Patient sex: F
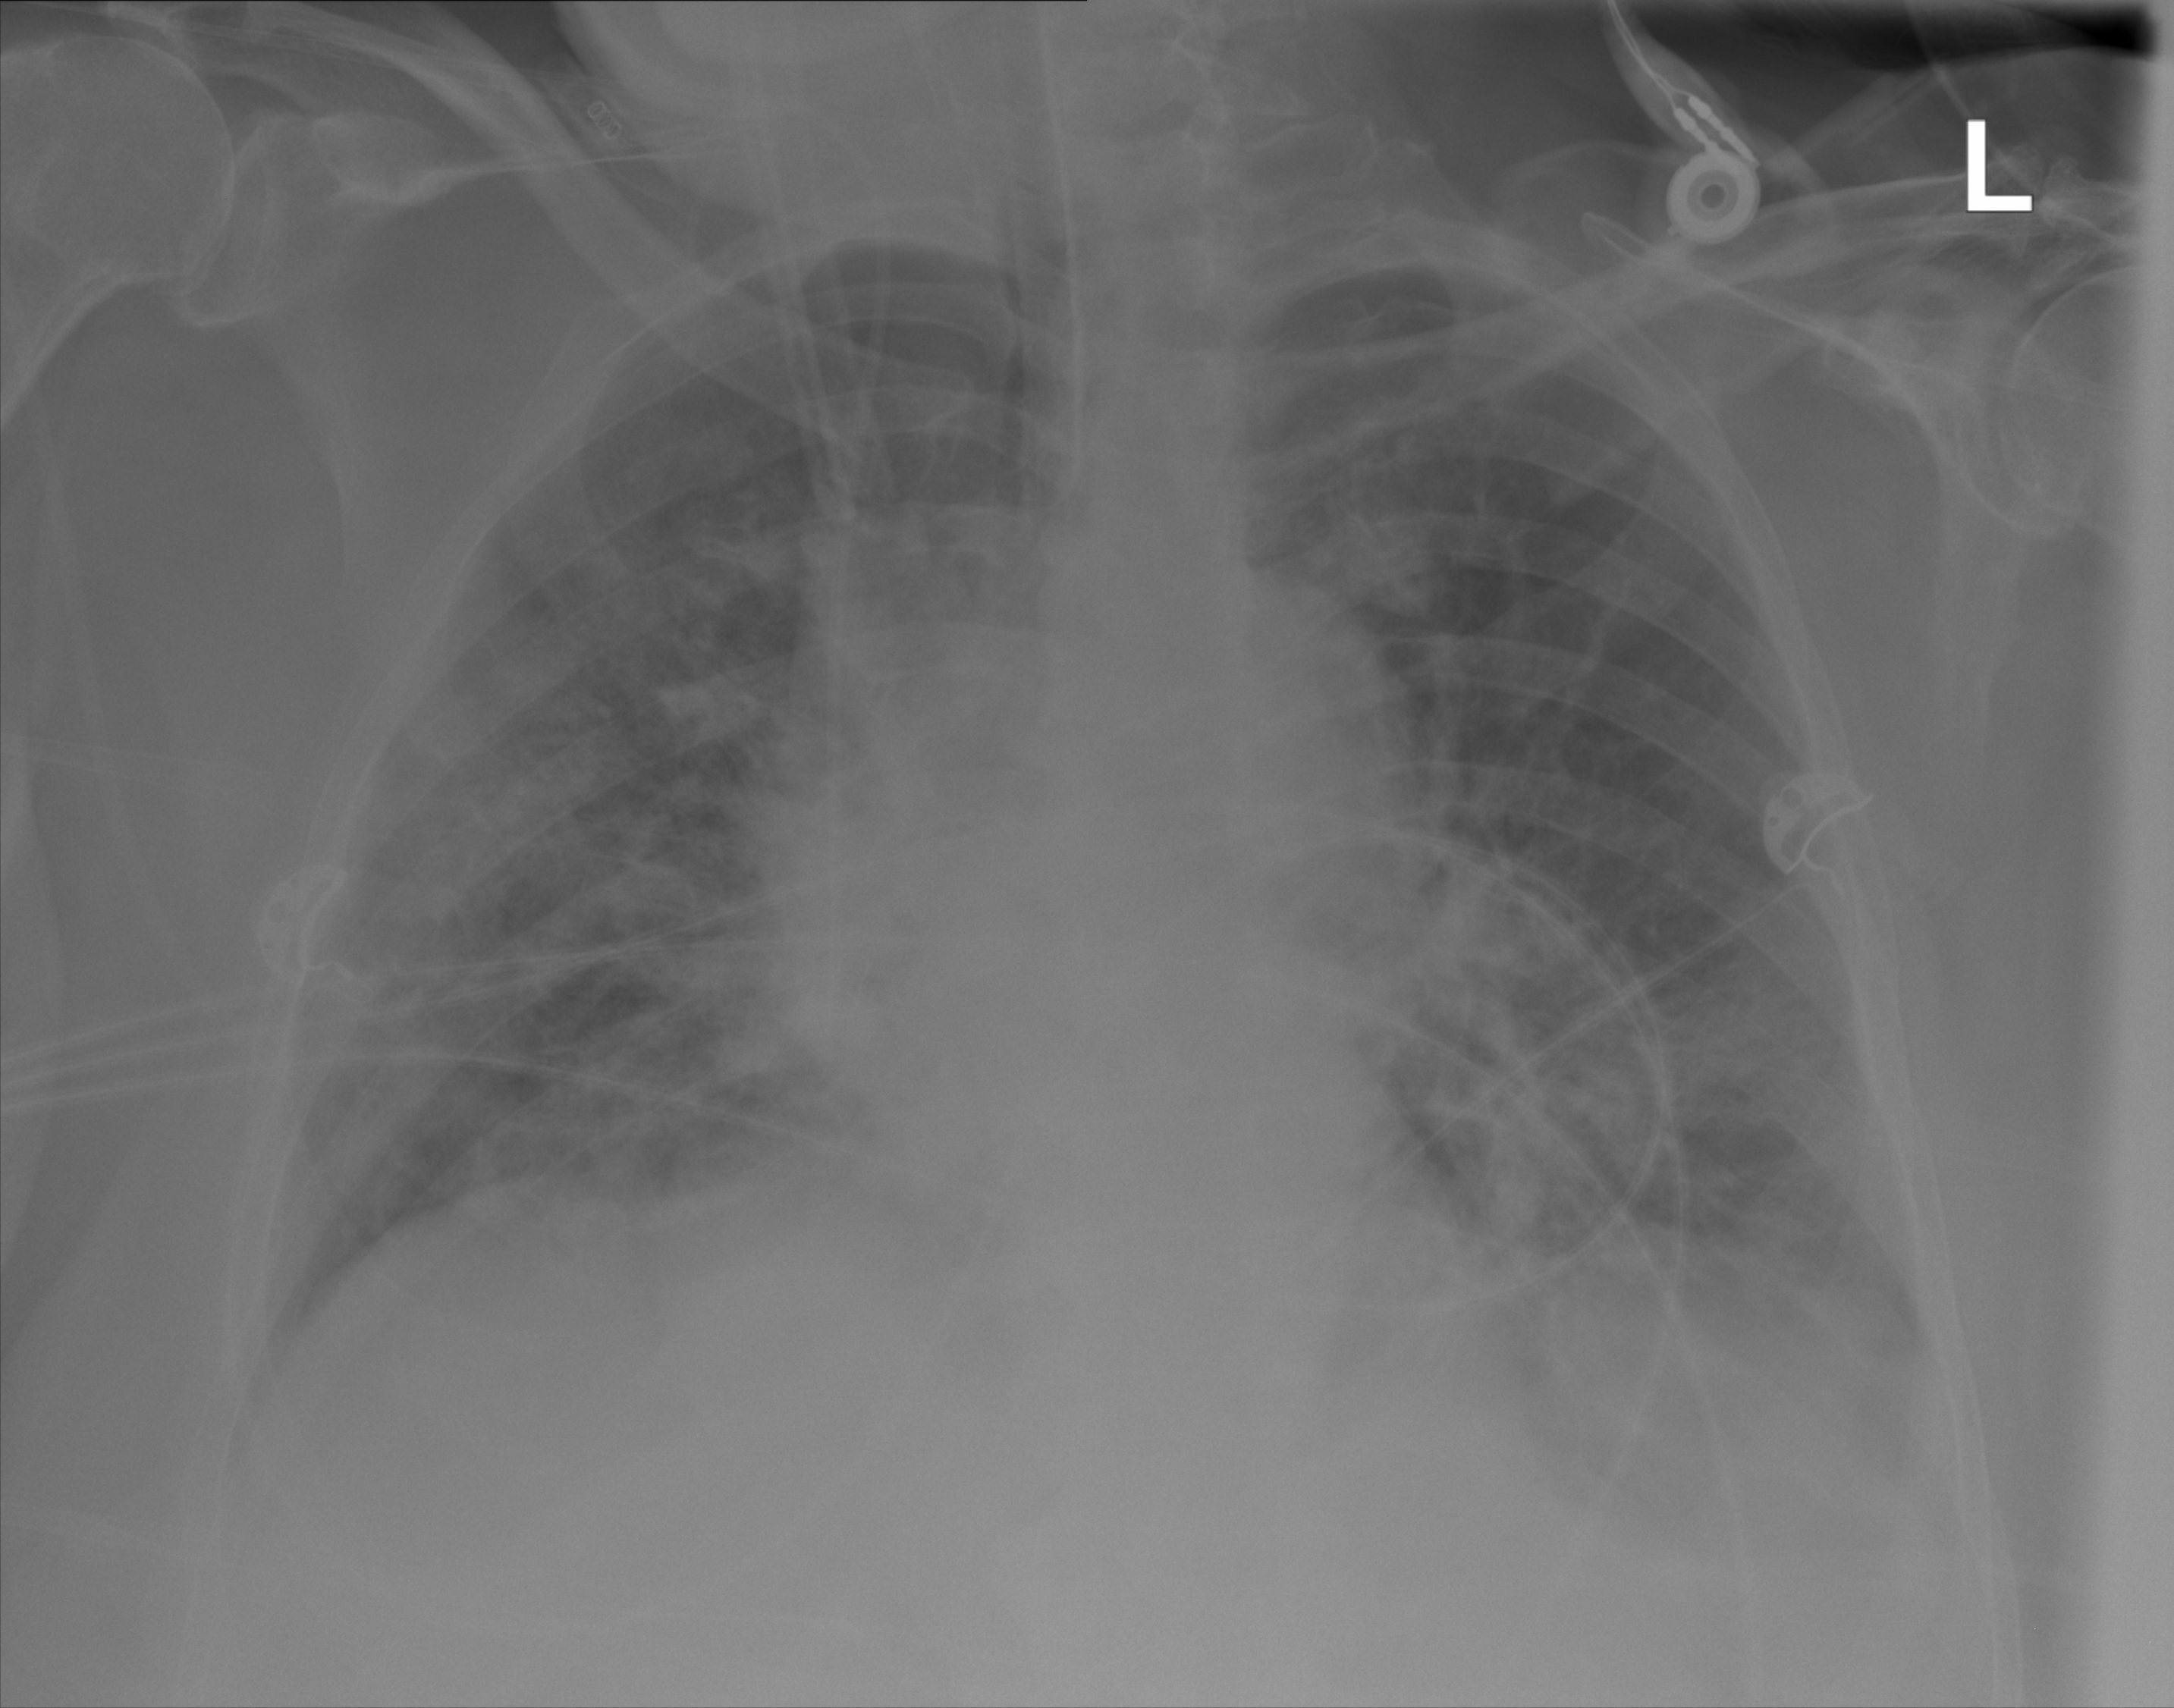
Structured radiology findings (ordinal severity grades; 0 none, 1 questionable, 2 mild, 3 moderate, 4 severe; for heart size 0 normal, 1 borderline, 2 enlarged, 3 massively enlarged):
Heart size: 0
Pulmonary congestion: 0
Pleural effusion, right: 0
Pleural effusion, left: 0
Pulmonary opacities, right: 3
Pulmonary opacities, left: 2
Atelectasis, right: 3
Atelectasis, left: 2